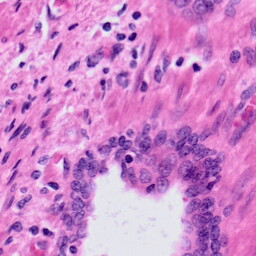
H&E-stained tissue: Prostate